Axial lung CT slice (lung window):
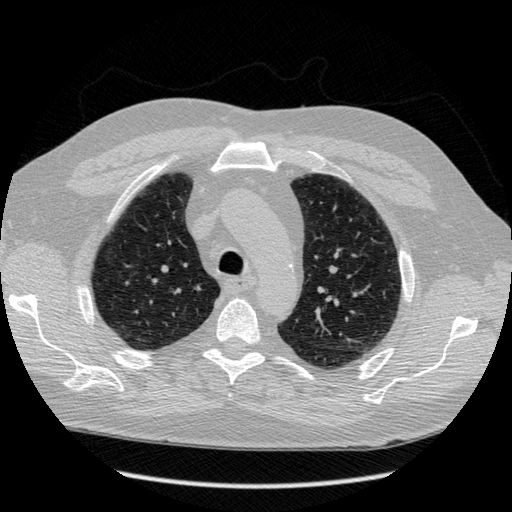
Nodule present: no